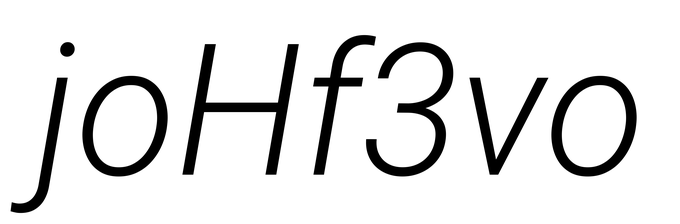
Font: Roboto-Italic_Light_Italic